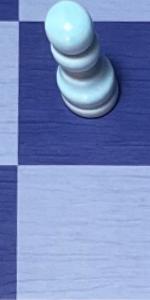
Label: Empty